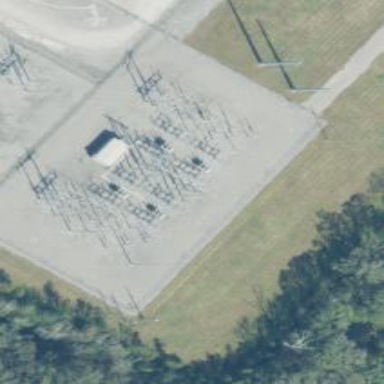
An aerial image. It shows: Switch used for power control.